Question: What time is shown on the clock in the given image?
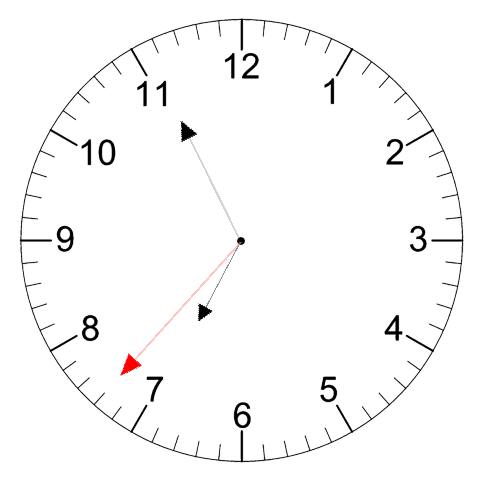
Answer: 06:55:37